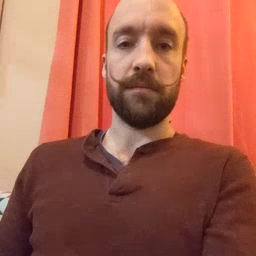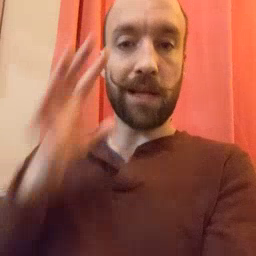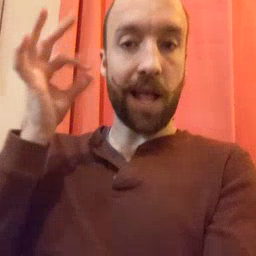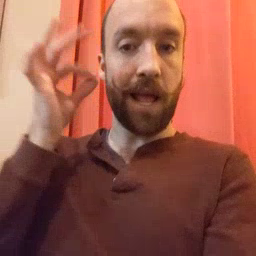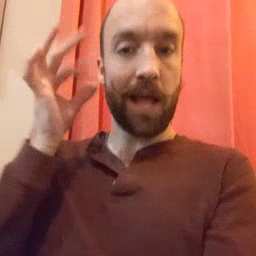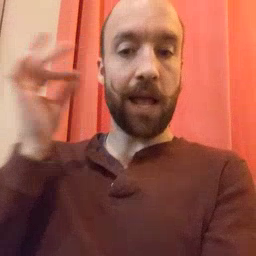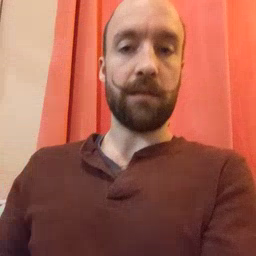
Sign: cat